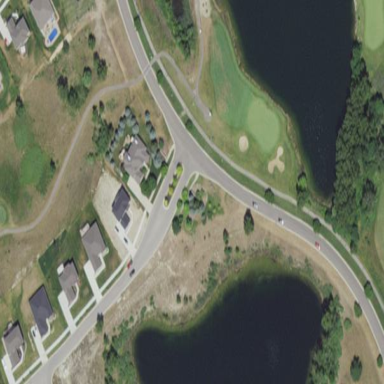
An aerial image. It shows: Area of rough grass used for golf.